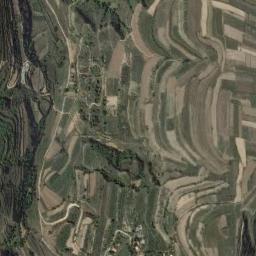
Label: terrace